Field crop: maize
Growth stage: 2
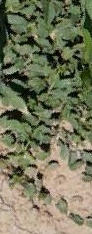
Species: convolvulus